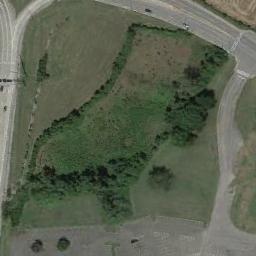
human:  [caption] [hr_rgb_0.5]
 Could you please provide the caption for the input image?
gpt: The entire image is dominated by grass .

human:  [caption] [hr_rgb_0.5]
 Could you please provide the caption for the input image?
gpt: There are several roads of different lengths beside the meadow .

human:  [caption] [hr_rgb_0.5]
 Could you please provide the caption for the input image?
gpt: There is a road and some trees next to the meadow .

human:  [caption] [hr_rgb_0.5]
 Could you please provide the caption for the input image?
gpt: This meadow with dense grasses and some trees is surrounded by roads .

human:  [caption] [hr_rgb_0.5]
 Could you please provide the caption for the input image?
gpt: There are some green trees on the meadow with roads around .